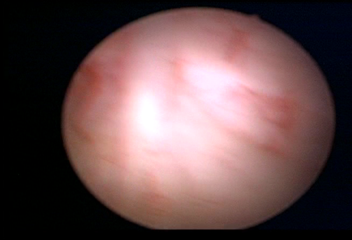
Modality: WLC
Class: Normal mucosa
Bladder cancer association: No